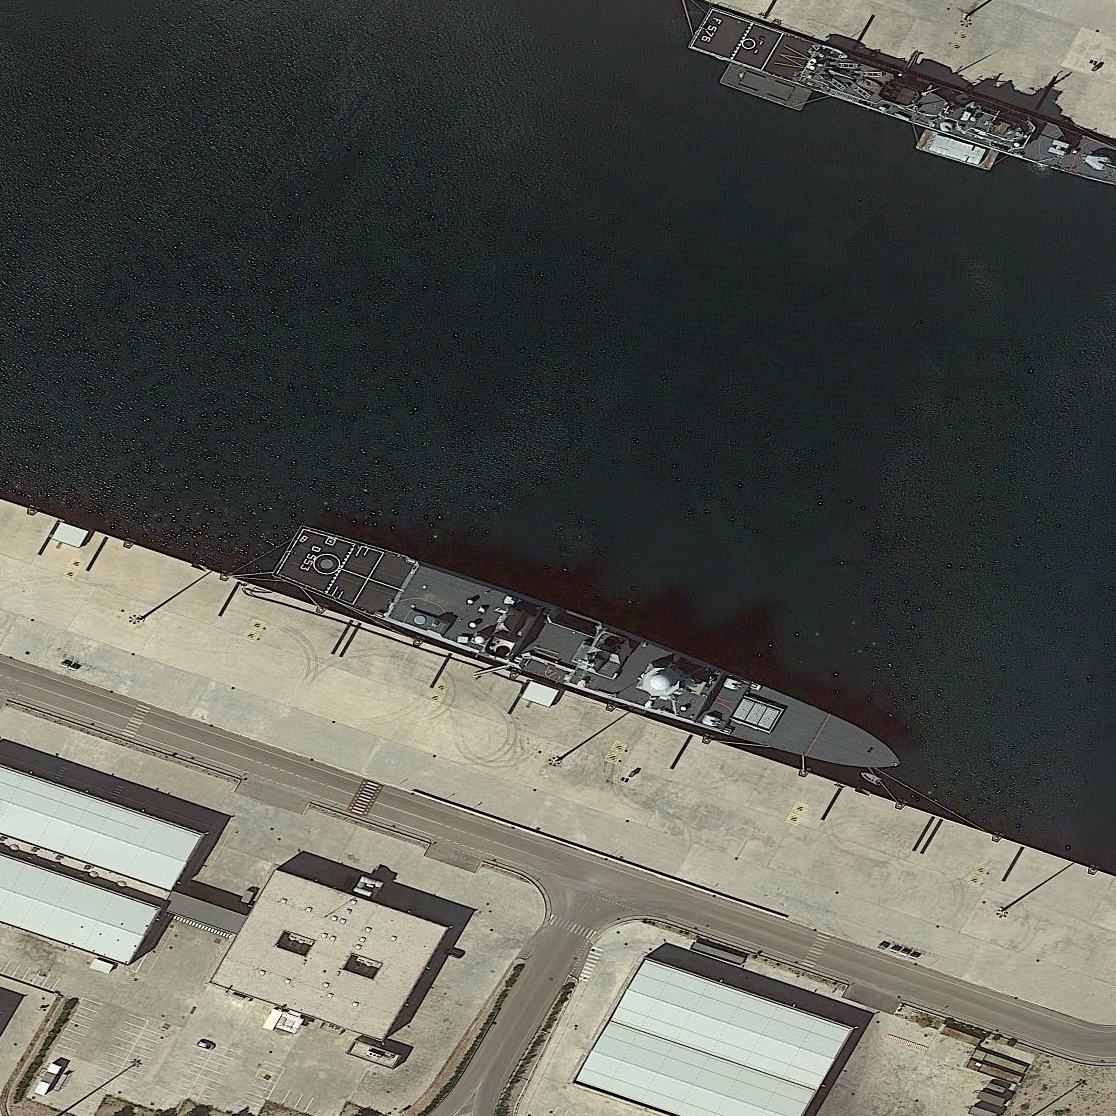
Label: destroyer